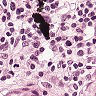
Metastatic tissue present: yes